Question: One of my components makes heavy use of MPMoviePlayerController and recently showed a weird bug; when using the standard user interface (e.g. 'MPMoviePlayerController.controlStyle = MPMovieControlStyleFullscreen;') (that thingy in the middle of my screenshot).

The functionality stays intact but the player state is not reflected by the UI.
When bringing up the controls by tapping on the screen while a movie is playing, I see a play-symbol. What I expect would be a pause-symbol as the player is currently playing. When tapping onto the play-symbol, the player goes into pause-mode. The symbol however does not change. When tapping again onto that play symbol, the player continues the playback, just as expected.
The problem has been introduced with iOS5 and did not occur on previous iOS versions.
For validating an iOS5 issues, I created a minimalistic player that is not using my own framework and sure enough the problem did not occur, hence it must be my code triggering this quirk. Unfortunately, my code is pretty damn large (about 3k lines) so I can not post it here.
I know chances of someone being able to answer this question without source code are pretty slim as it seems to be directly connected to my code. Being desperate as I am by now, I just took the chances and hope for a little wonder, somebody actually had such issue and knows how to trigger / remove it.
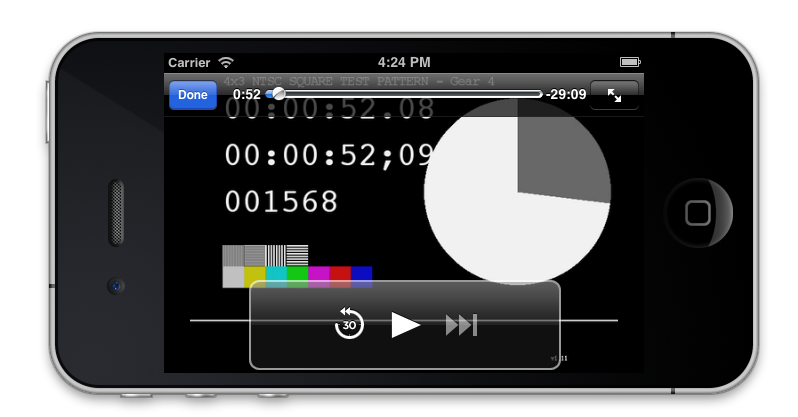
Answer: Well, it seems I found the answer (and what I would call an iOS5 bug)...
The reason for MPMoviePlayerController getting irritate on the status of the play button simply was the order of my initializing code.
For triggering this issue, all you have to do is run this code;
'''
moviePlayer = [[MPMoviePlayerController alloc] init];
moviePlayer.shouldAutoplay = YES;
moviePlayer.fullscreen = NO;
moviePlayer.view.frame = self.view.bounds;
moviePlayer.currentPlaybackTime = 0.0;
moviePlayer.initialPlaybackTime = 0.0;
[moviePlayer setContentURL:[NSURL URLWithString:@"http://devimages.apple.com/iphone/samples/bipbop/bipbopall.m3u8"]];
[self.view addSubview:moviePlayer.view];
'''
You will see a player UI which does not change its Pay/Pause state.
For getting things to work properly again, you have to move the setContentURL call before setting the playback-time.
'''
moviePlayer = [[MPMoviePlayerController alloc] init];
moviePlayer.shouldAutoplay = YES;
moviePlayer.fullscreen = NO;
moviePlayer.view.frame = self.view.bounds;
[moviePlayer setContentURL:[NSURL URLWithString:@"http://devimages.apple.com/iphone/samples/bipbop/bipbopall.m3u8"]];
moviePlayer.currentPlaybackTime = 0.0;
moviePlayer.initialPlaybackTime = 0.0;
[self.view addSubview:moviePlayer.view];
'''
I did submit a bug at Apple (Radar Bug ID# <PHONE>) - will keep you posted on their answer.
<URL>